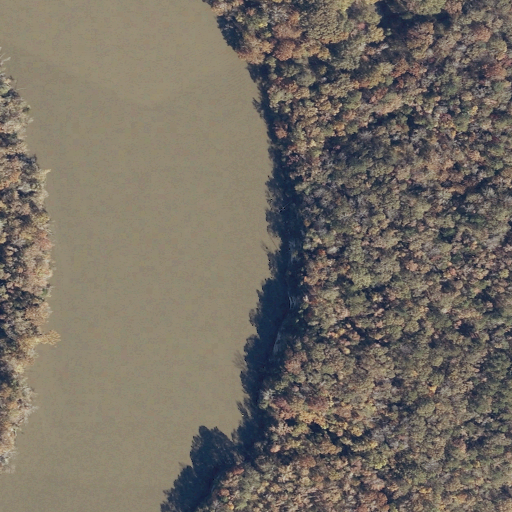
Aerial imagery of cliff(s) in Alabama named Davis Bluff containing open water, mixed forest, woody wetlands, evergreen forest, grassland, and deciduous forest